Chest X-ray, PA view. Patient: 9 years old, sex M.
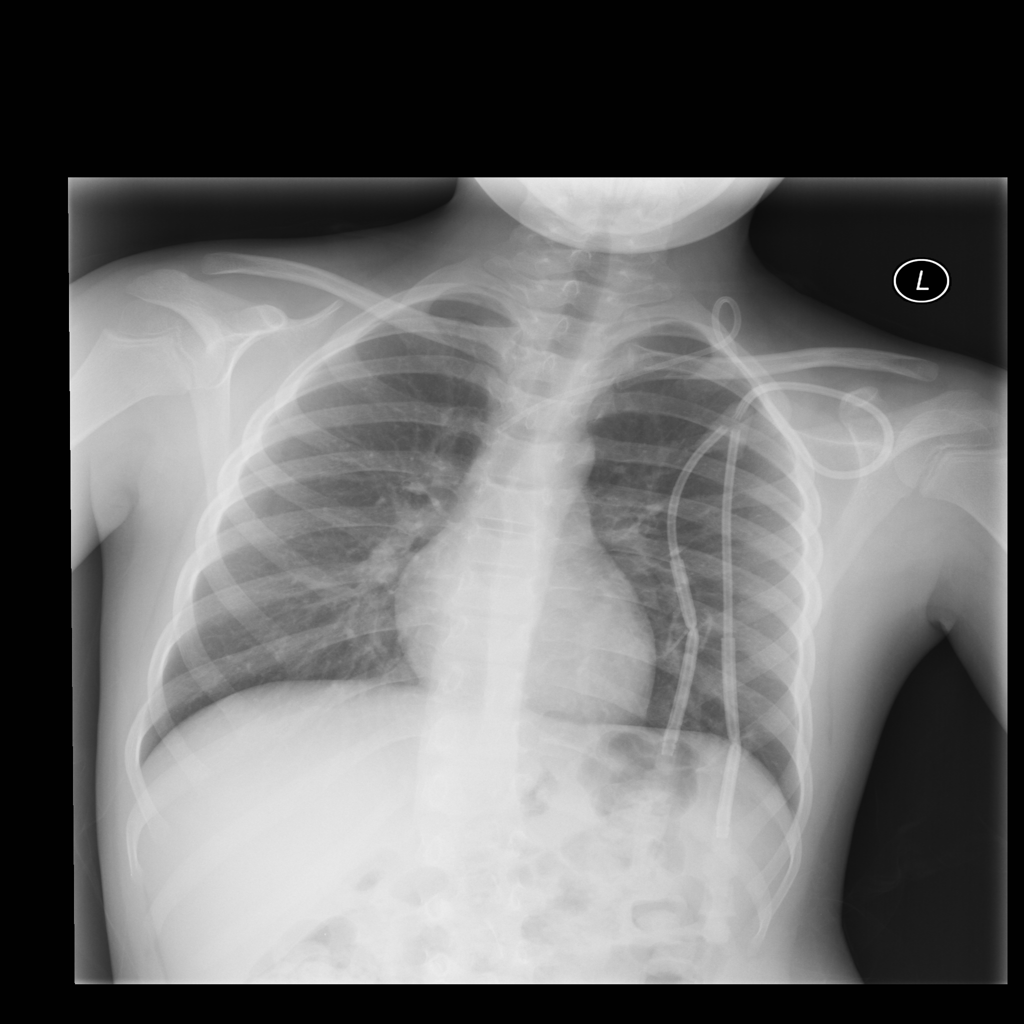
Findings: No Finding